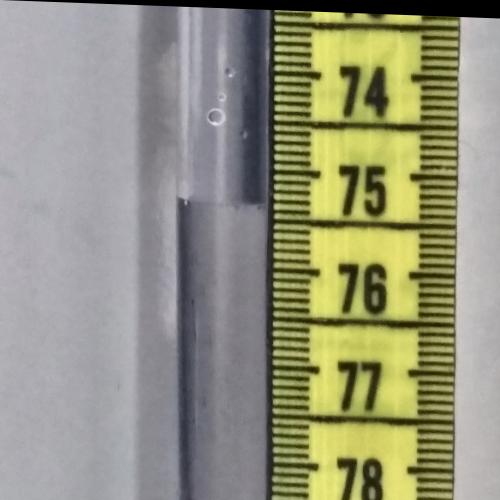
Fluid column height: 75.3 cm